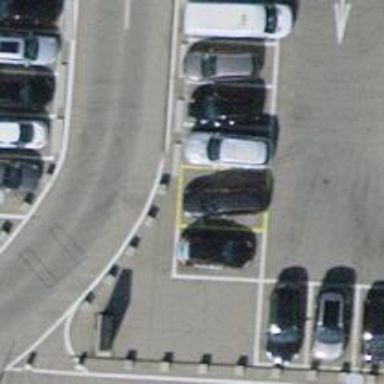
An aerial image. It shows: Parking space designated for disabled individuals.